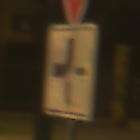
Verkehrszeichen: VerlaufVorfahrtsstrasse2
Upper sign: VorfahrtGewaehren
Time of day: Night
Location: Outdoor (Urban)
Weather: Clear
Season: NotSpecified
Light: Artificial